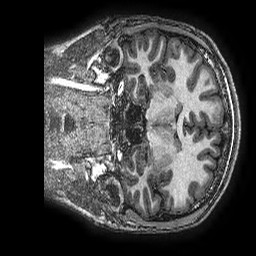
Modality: T1w
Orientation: coronal
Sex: female
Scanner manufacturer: ge
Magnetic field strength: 3 T
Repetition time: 0.00766 s
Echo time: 0.003476 s